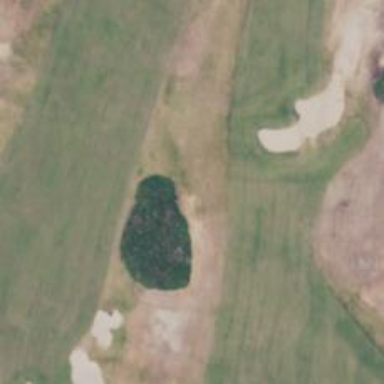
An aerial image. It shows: Path used for both walking and golf.